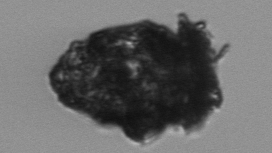
Label: Stenosemella_pacifica